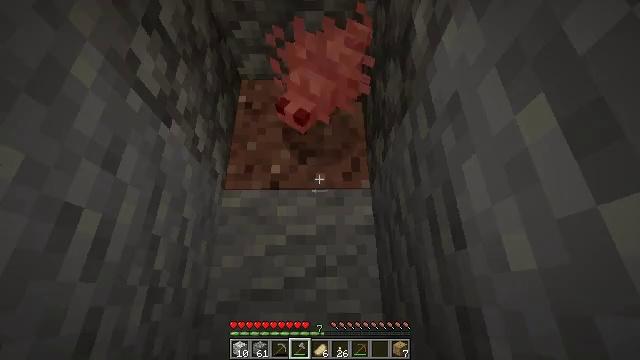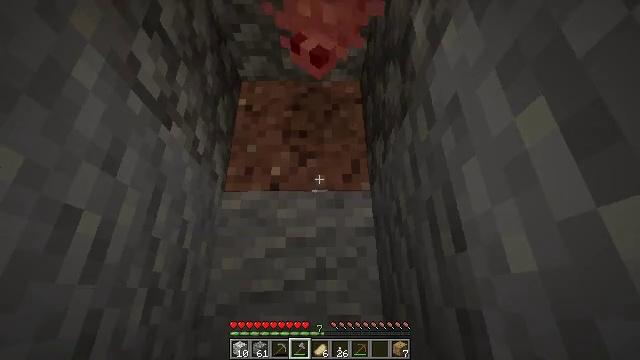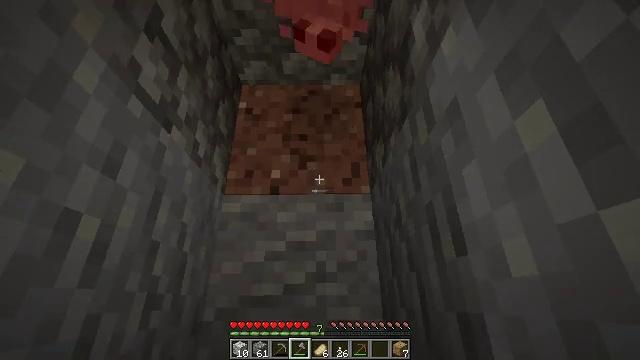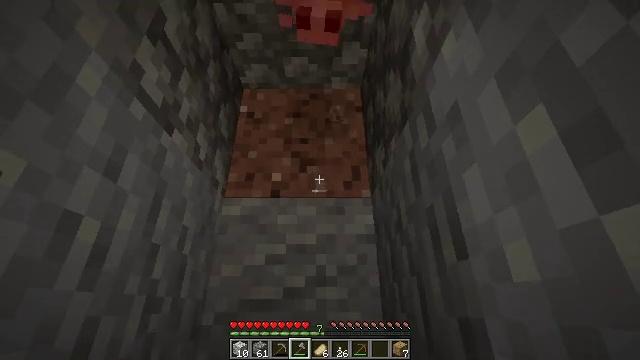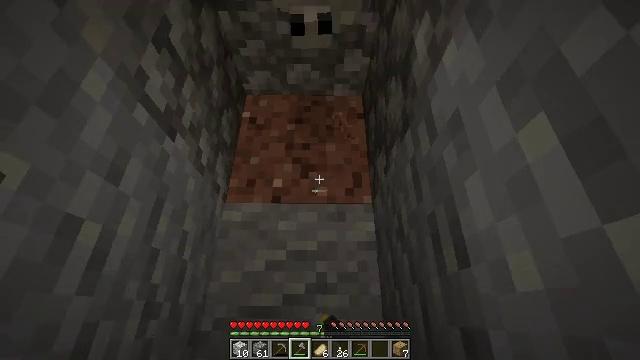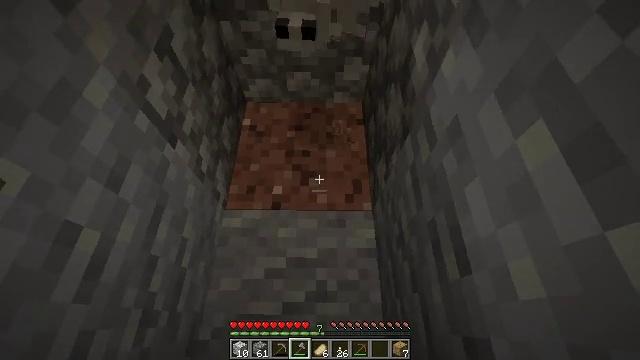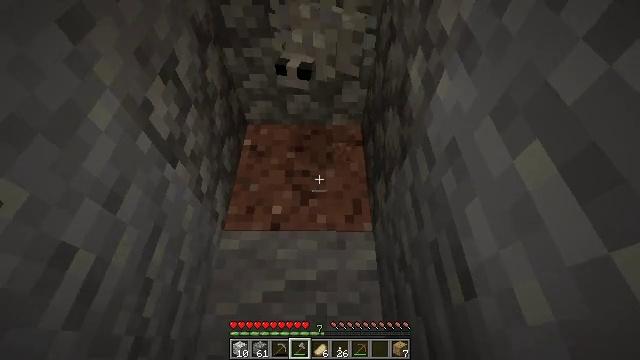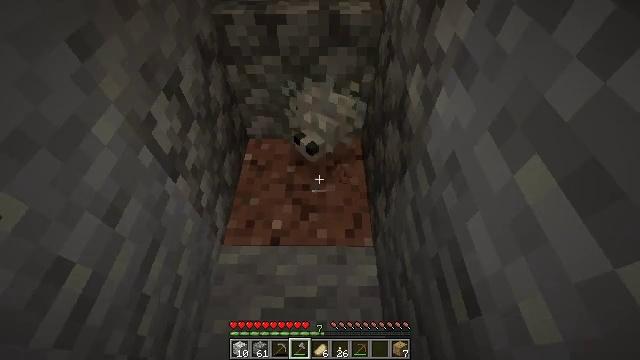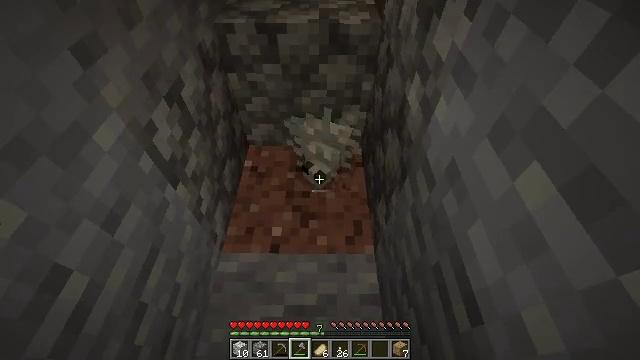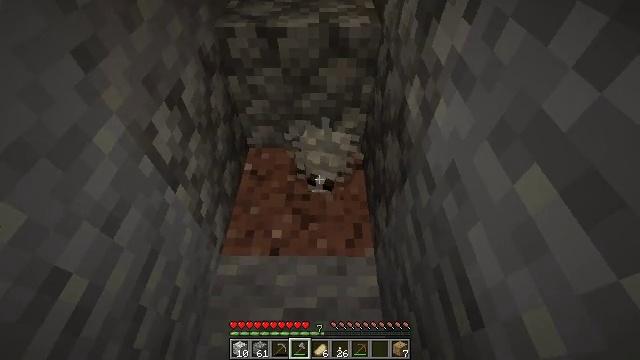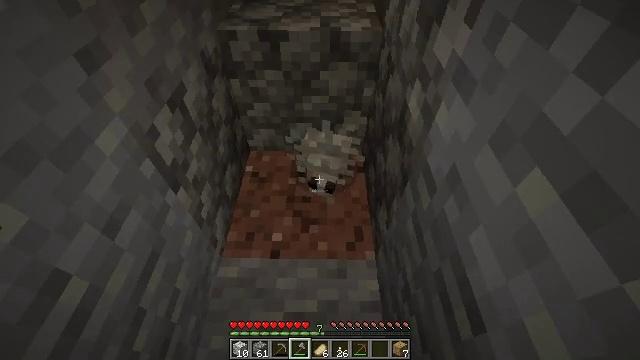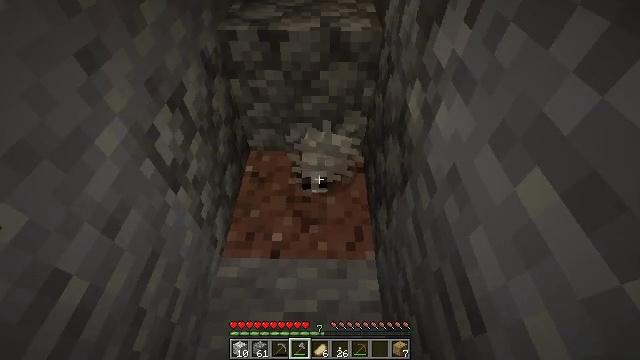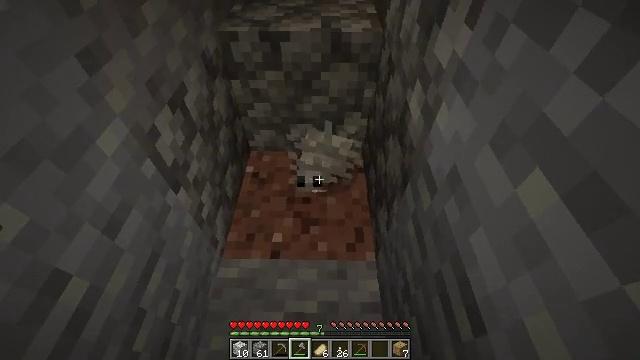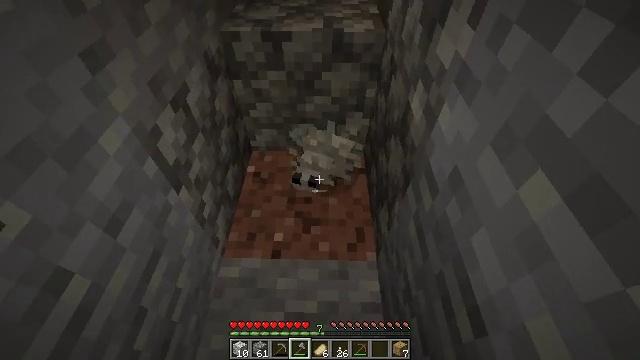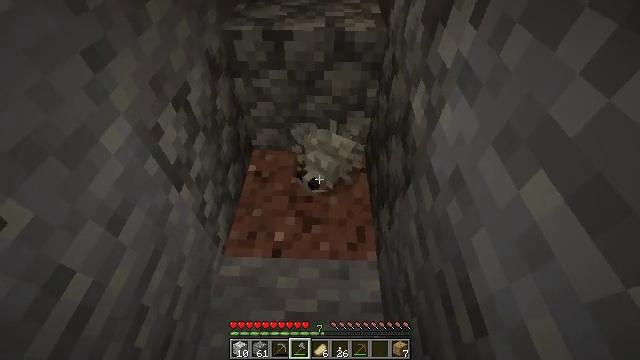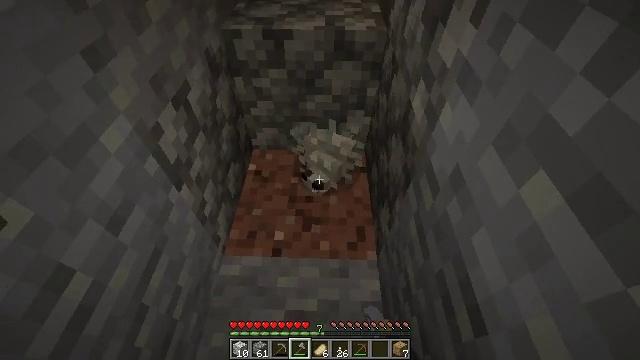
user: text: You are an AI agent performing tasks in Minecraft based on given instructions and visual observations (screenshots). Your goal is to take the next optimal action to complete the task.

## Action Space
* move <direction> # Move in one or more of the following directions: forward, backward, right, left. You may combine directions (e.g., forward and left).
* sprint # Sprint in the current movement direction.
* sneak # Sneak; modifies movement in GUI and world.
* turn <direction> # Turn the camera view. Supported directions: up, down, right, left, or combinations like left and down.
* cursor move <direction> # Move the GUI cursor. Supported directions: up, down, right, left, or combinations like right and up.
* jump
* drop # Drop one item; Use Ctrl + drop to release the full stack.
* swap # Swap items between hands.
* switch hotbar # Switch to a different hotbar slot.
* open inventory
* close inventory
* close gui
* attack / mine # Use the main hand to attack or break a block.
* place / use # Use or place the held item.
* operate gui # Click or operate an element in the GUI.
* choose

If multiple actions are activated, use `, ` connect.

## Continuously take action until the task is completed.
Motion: motion action
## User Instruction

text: Fight against silverfish.
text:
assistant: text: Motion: no_op
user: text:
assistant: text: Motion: no_op
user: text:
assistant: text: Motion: attack / mine
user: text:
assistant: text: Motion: turn up, attack / mine
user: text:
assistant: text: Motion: turn up
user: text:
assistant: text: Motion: turn up
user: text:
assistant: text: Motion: turn up
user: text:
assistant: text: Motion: turn up
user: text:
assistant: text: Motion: no_op
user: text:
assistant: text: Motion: no_op
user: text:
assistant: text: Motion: no_op
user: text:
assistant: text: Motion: no_op
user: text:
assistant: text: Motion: no_op
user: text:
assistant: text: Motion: attack / mine
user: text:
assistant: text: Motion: attack / mine
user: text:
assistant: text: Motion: attack / mine
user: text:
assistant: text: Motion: no_op
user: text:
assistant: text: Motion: no_op
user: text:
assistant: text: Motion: no_op
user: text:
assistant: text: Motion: no_op